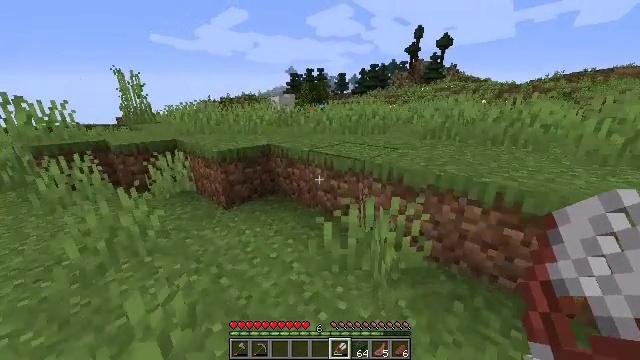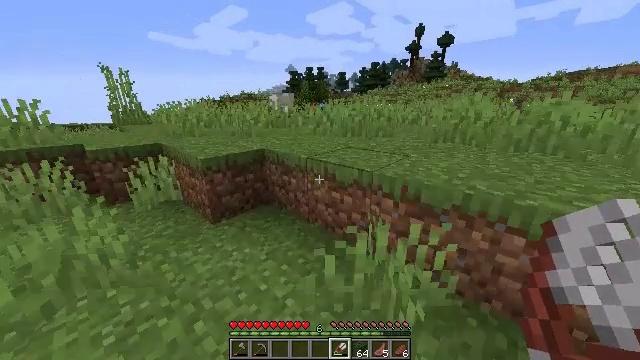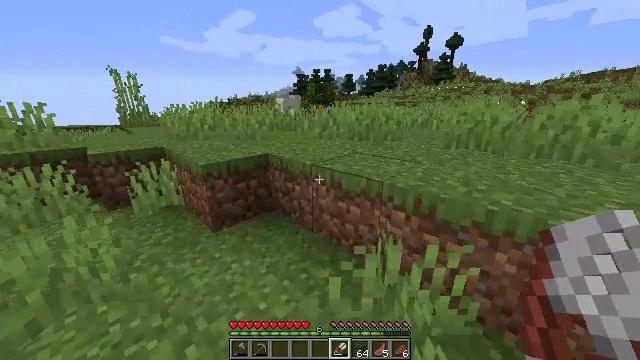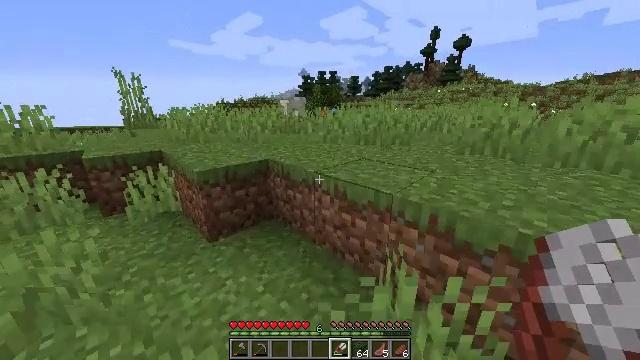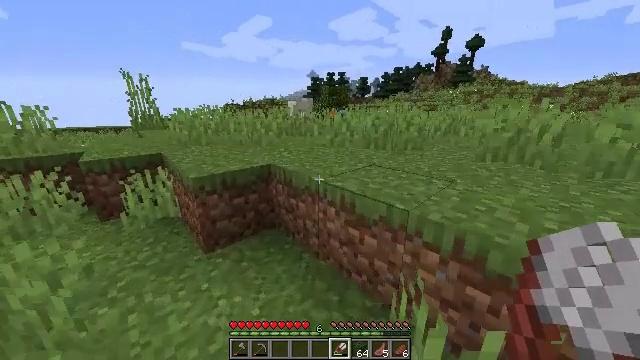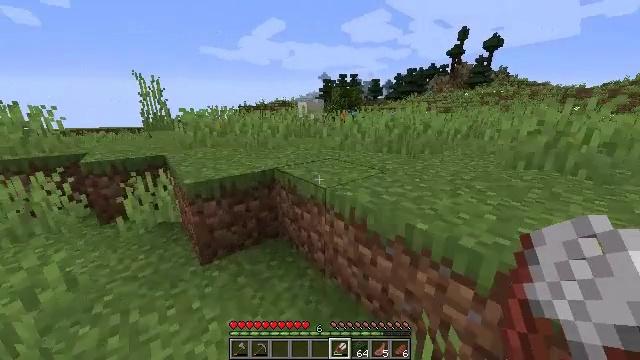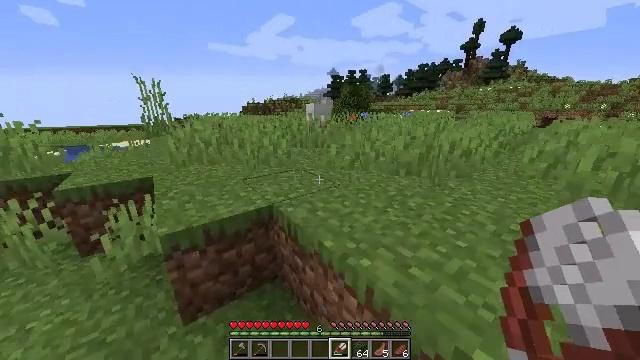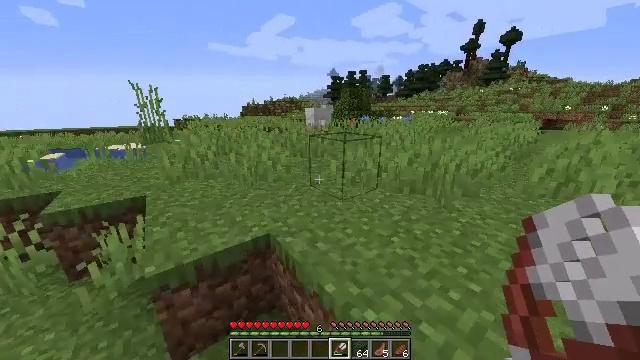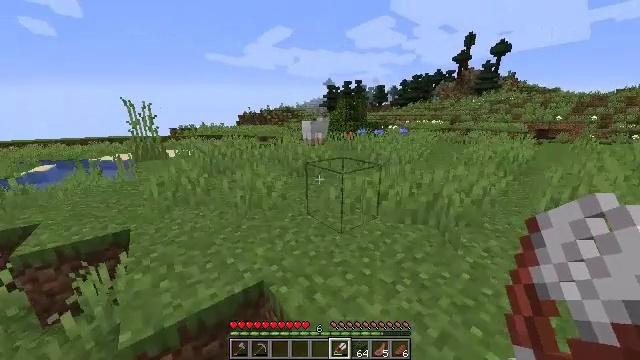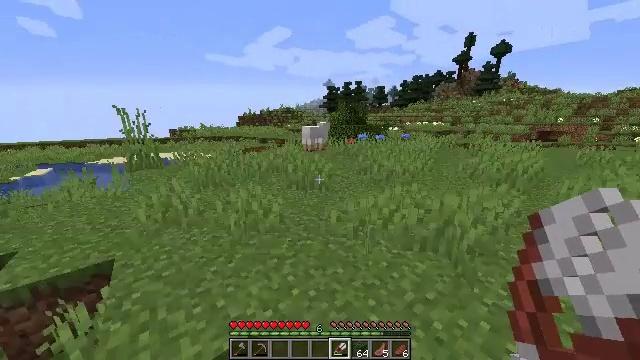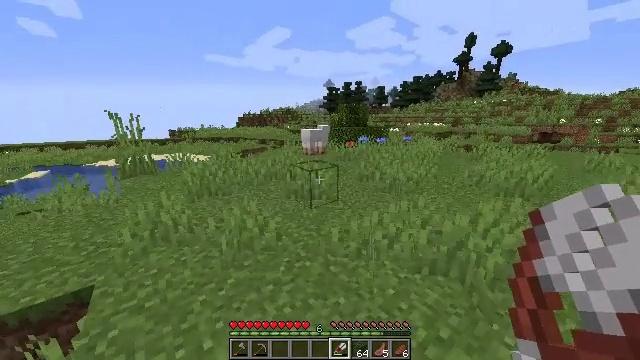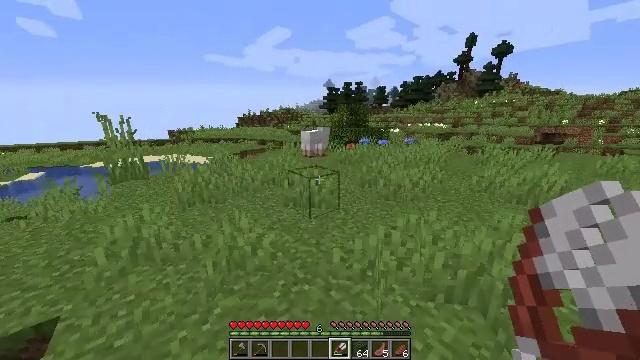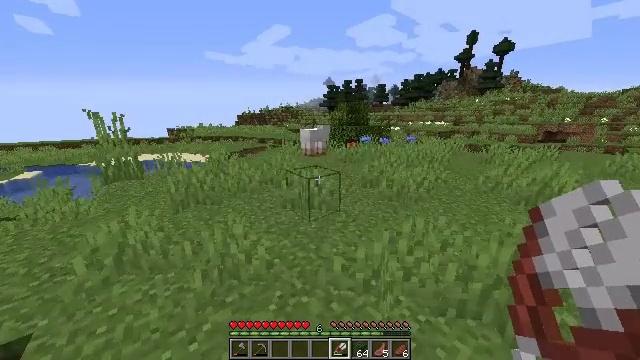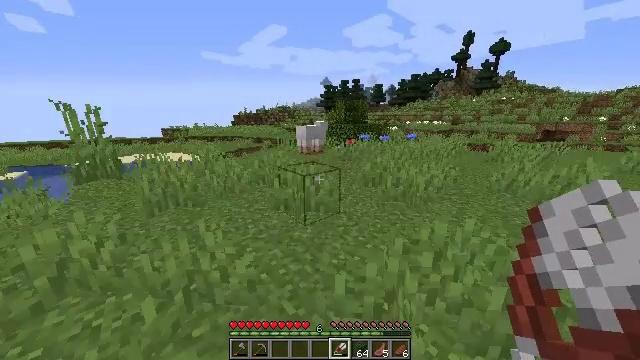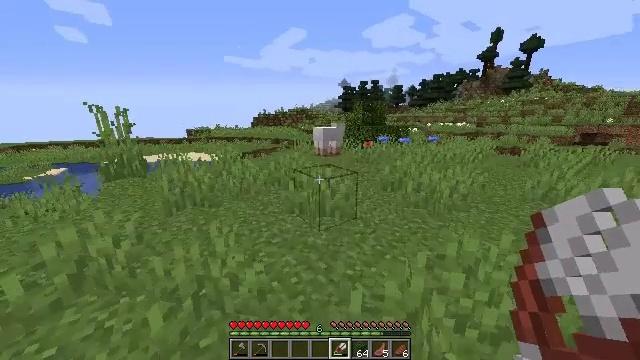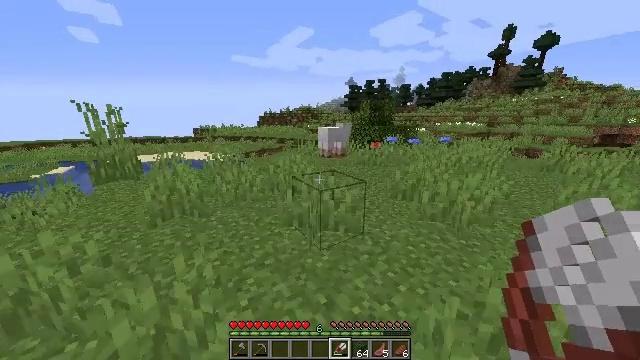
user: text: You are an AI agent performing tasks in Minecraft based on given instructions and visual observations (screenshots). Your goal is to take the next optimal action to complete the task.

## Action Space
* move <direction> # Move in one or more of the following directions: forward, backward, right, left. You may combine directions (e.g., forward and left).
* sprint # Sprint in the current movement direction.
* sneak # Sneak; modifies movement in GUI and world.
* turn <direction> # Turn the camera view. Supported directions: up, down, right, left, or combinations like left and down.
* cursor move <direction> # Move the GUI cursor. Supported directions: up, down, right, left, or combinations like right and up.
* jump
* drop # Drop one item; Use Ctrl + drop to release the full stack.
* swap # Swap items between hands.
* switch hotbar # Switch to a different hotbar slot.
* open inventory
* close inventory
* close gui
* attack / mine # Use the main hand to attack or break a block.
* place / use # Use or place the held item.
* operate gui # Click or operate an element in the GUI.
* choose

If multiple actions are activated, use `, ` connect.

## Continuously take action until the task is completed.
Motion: motion action
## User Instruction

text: Get a white carpet by placing wool in the crafting table.
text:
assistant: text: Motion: move forward, sprint
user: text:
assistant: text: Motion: move forward, sprint, turn left
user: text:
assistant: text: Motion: move forward, sprint, turn left
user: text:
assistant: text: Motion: move forward, sprint, turn left
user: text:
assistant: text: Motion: move forward, sprint, turn left
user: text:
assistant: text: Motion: move forward, sprint, turn left and down, jump
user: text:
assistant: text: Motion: move forward, sprint, jump
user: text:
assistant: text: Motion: move forward, sprint, turn up, jump
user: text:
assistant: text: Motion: move forward, sprint, jump
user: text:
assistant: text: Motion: move forward, sprint, jump
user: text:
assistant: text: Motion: move forward, sprint, jump
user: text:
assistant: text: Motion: move forward, sprint
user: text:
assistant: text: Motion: move forward, sprint
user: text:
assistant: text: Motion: move forward, sprint, turn left
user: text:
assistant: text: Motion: move forward, sprint, turn left
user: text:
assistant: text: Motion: move forward, sprint
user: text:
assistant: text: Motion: move forward, sprint
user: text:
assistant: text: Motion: move forward, sprint
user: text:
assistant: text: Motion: move forward, sprint
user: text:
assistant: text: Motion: move forward, sprint
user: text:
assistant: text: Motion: move forward, sprint
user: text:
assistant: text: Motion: move forward, sprint
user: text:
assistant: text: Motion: move forward, sprint
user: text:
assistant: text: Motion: move forward, sprint
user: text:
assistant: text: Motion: move forward, sprint
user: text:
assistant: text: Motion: move forward and move right, sprint
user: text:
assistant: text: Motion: move forward and move right, sprint
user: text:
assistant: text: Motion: move forward and move right, sprint
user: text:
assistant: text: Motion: move forward and move right, sprint
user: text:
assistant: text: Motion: move forward, sprint